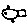
Label: fish